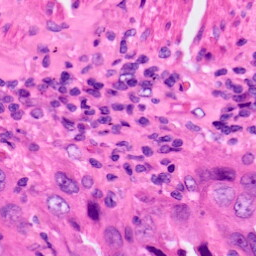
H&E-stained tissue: Lung